Field crop: tomato
Growth stage: 1
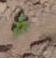
Species: solanum